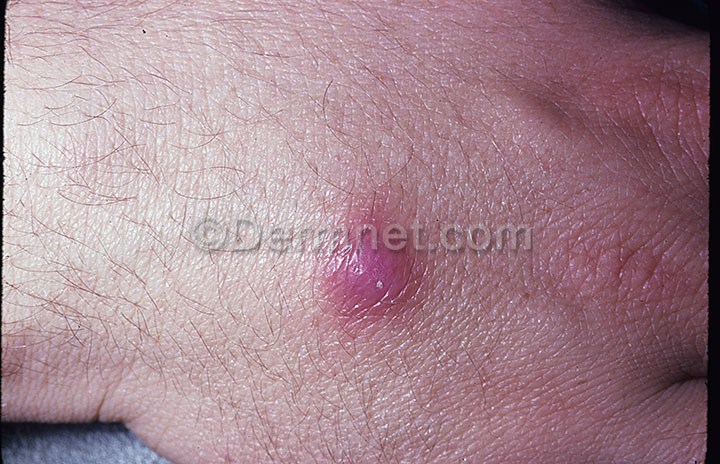
Disease: Cellulitis Impetigo and other Bacterial Infections